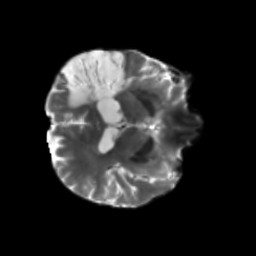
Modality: T2w
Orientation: axial
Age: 55
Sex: male
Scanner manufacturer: siemens
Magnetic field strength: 3 T
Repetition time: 5.25 s
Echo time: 0.08 s